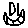
Label: smiley face